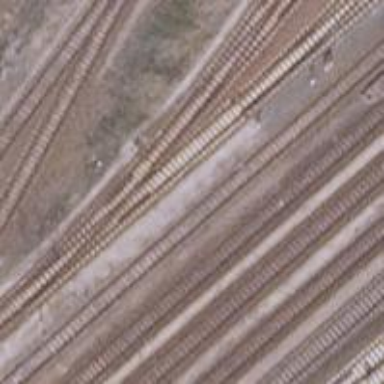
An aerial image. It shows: Railway switch.